I will show an image sequence of human cooking. I have annotated the images with numbered circles. Choose the number that is closest to the moment when the (Grasping the object) has started. You are a five-time world champion in this game. Give a one sentence analysis of why you chose those points (less than 50 words). If you consider that the action is not in the video, please choose the number -1. Provide your answer at the end in a json file of this format: {"points": []}
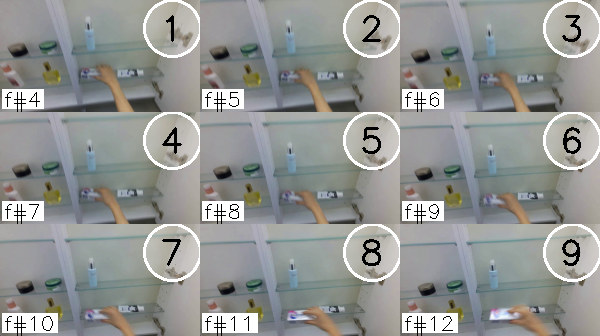
Frame 2 shows the clearest moment of hand-object contact.
{"points": [2]}